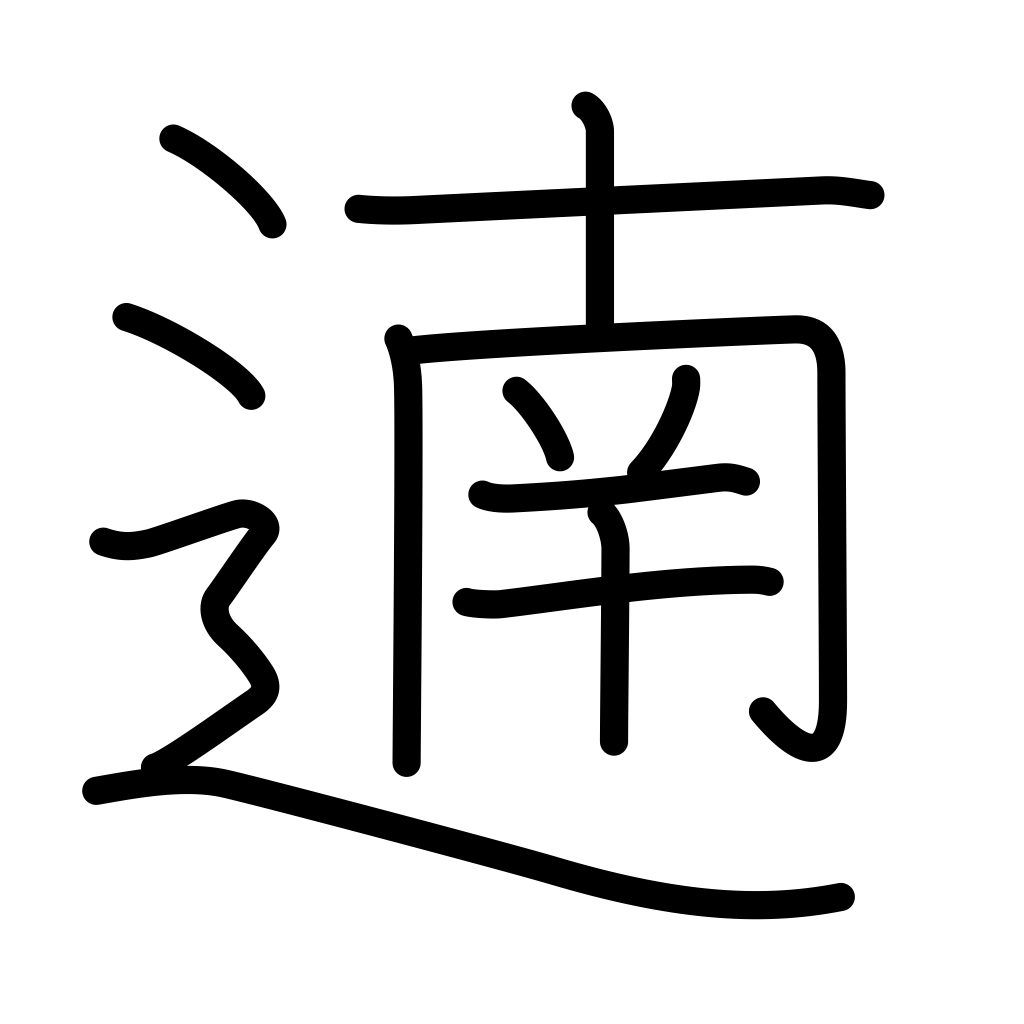
Meaning: bravo, admirable